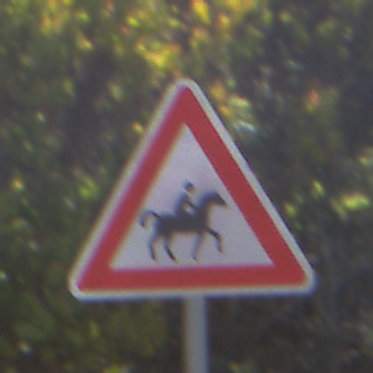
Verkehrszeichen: ReiterLinks
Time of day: MorningAfternoon
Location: Outdoor (Nature)
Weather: Clear
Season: NotSpecified
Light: Natural